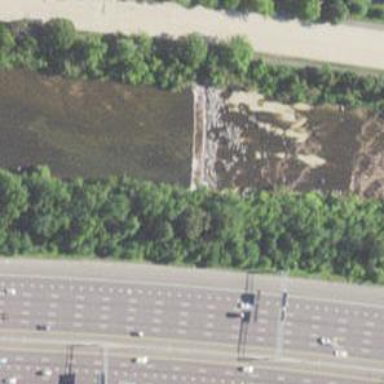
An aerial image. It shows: Weir in waterway.